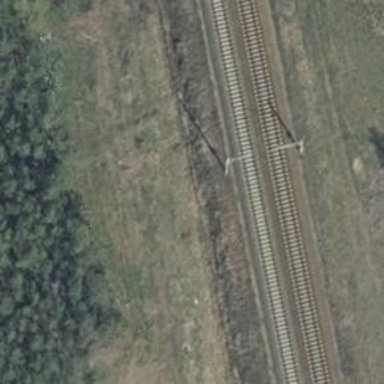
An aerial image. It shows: Milestone along the railway track with catenary mast.